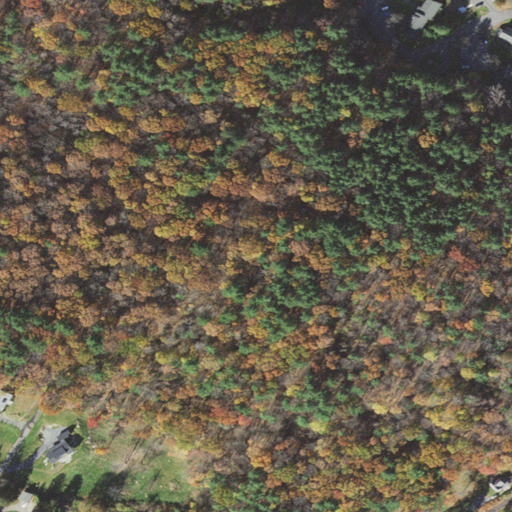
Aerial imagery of mountain in Massachusetts named Christian Hill containing deciduous forest, mixed forest, evergreen forest, medium intensity development, open development, low intensity development, and pasture